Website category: sports
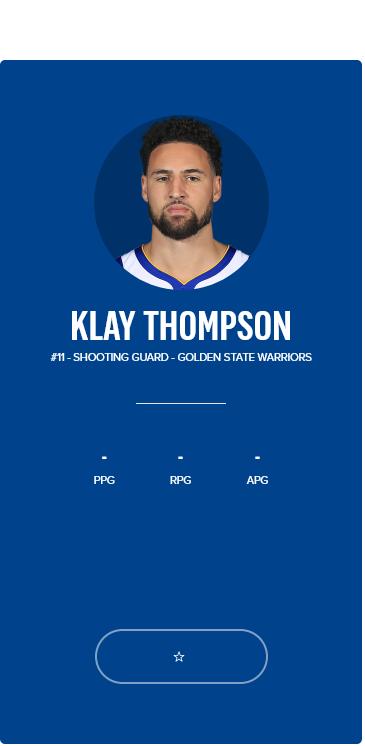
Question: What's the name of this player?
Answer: KLAY THOMPSON

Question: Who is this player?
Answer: KLAY THOMPSON

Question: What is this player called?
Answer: KLAY THOMPSON

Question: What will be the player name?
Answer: KLAY THOMPSON

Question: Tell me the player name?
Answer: KLAY THOMPSON

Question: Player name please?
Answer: KLAY THOMPSON

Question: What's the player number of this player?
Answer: #11

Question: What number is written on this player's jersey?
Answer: #11

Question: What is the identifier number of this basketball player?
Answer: #11

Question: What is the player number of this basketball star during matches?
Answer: #11

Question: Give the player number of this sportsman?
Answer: #11

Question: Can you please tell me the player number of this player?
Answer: #11

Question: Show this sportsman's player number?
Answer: #11

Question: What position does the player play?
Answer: SHOOTING GUARD

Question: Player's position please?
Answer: SHOOTING GUARD

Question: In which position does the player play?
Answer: SHOOTING GUARD

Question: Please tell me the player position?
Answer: SHOOTING GUARD

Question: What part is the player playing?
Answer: SHOOTING GUARD

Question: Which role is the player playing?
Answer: SHOOTING GUARD

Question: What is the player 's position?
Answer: SHOOTING GUARD

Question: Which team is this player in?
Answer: GOLDEN STATE WARRIORS

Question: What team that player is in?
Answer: GOLDEN STATE WARRIORS

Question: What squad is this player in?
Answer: GOLDEN STATE WARRIORS

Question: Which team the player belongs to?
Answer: GOLDEN STATE WARRIORS

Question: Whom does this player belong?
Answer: GOLDEN STATE WARRIORS

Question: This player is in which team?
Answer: GOLDEN STATE WARRIORS

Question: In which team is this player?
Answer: GOLDEN STATE WARRIORS